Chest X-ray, AP view. Patient: 32 years old, sex M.
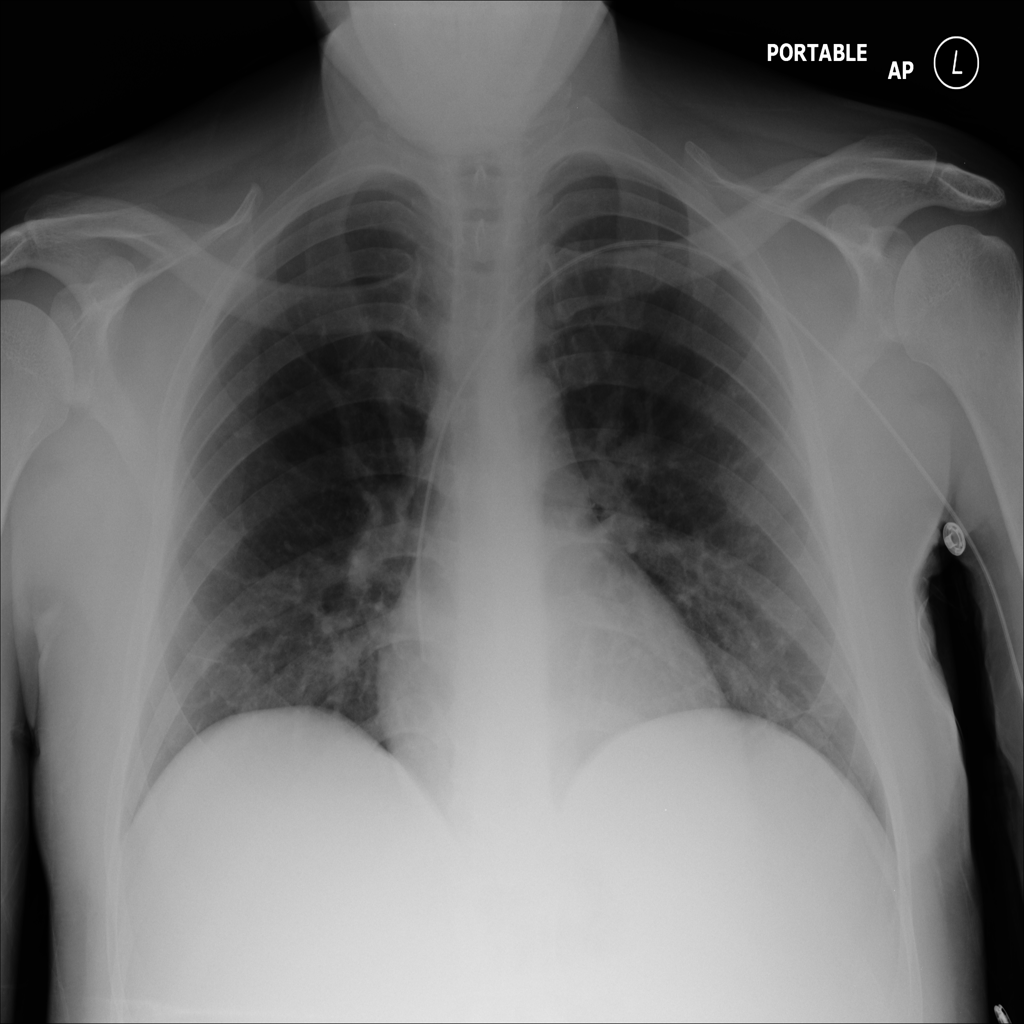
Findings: No Finding